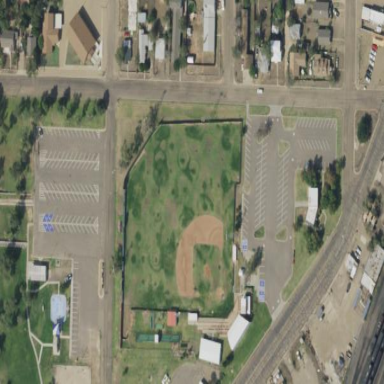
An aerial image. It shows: Baseball pitch for leisure land.